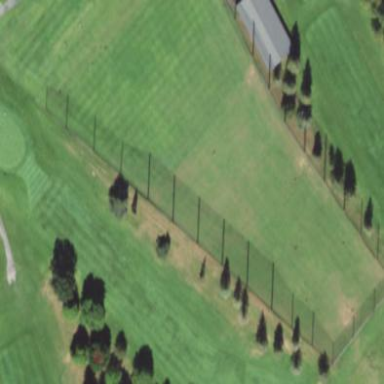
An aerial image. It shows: Grassy area designated for driving range golf.